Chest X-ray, AP view. Patient: 28 years old, sex M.
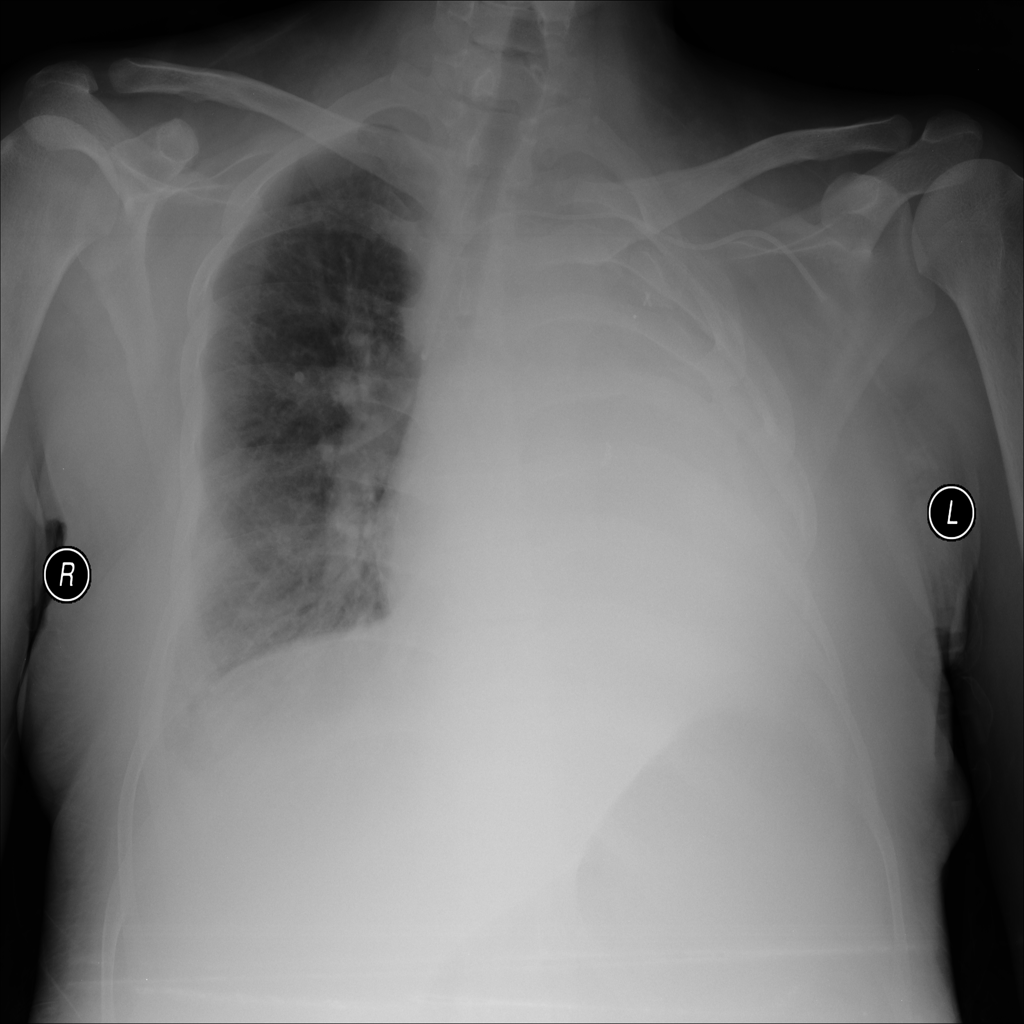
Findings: No Finding